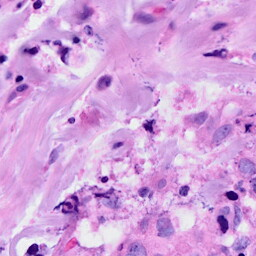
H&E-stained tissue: Breast